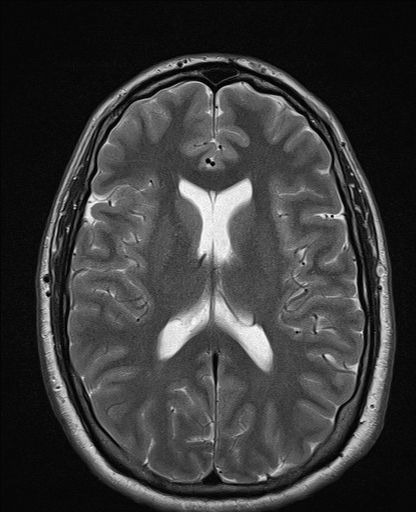
Label: notumor